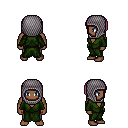
a pixel art fantasy rpg character, male body template, human, dark skin, green robe, metal pants, white blonde pageboy hairstyle, chain hood, four views (front, back, left, right), 2x2 character sprite sheet, small pixel art, hard edges, no anti-aliasing